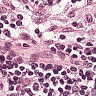
Metastatic tissue present: no